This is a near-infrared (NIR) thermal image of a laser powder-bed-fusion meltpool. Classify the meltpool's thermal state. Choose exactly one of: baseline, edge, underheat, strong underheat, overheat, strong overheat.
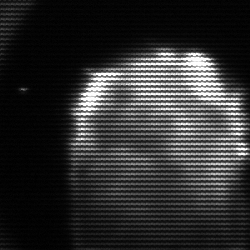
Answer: edge